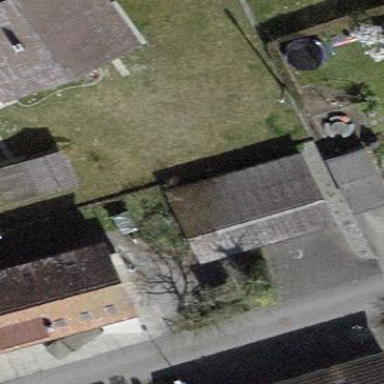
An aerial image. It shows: Garage building with flat roof.